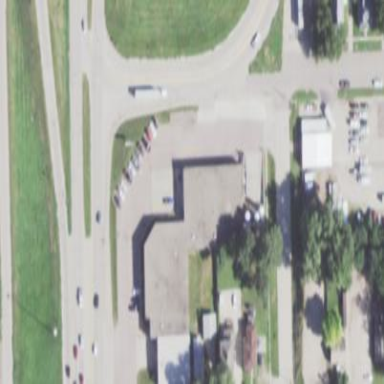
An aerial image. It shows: Building with gas shop.